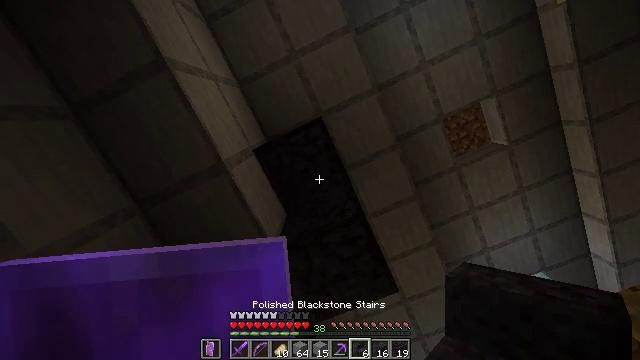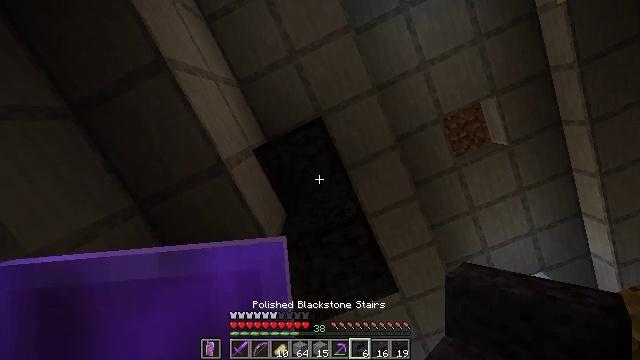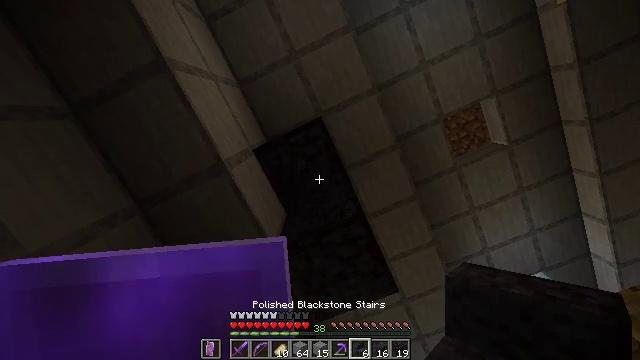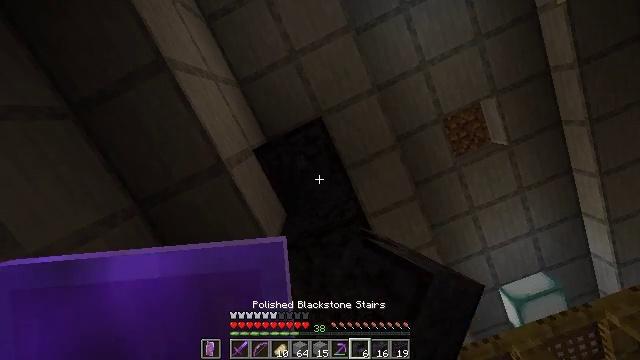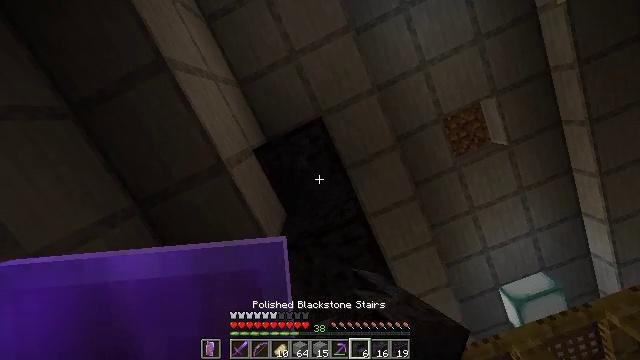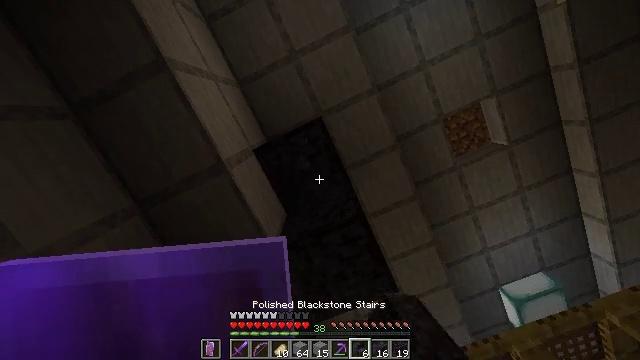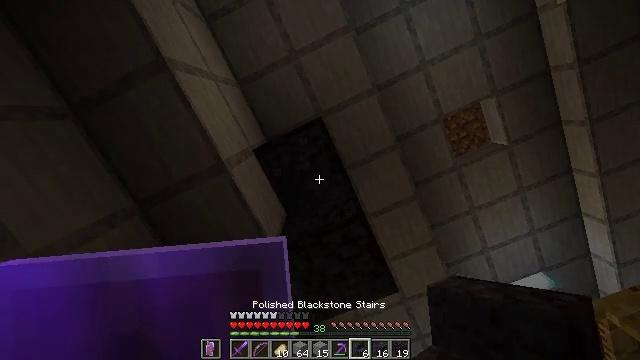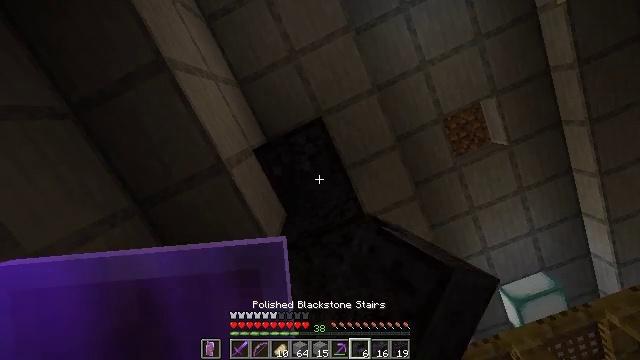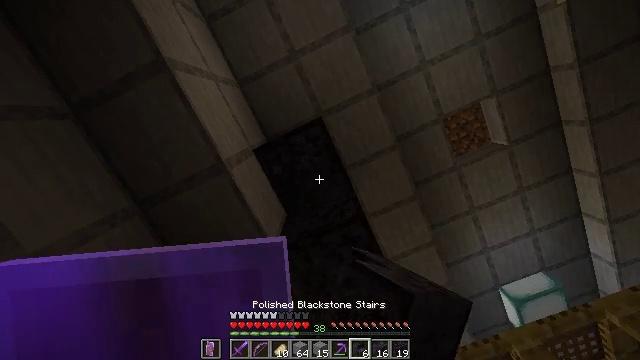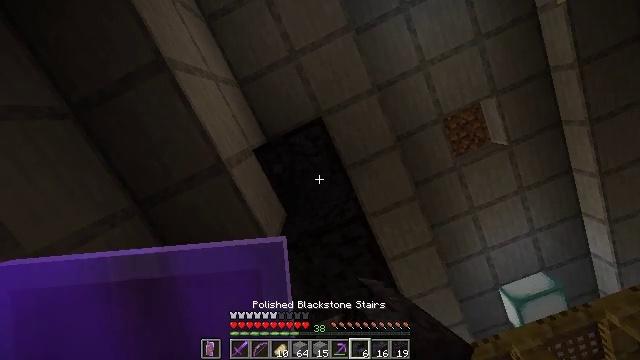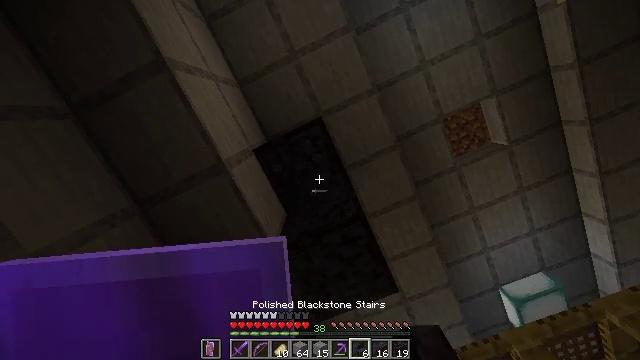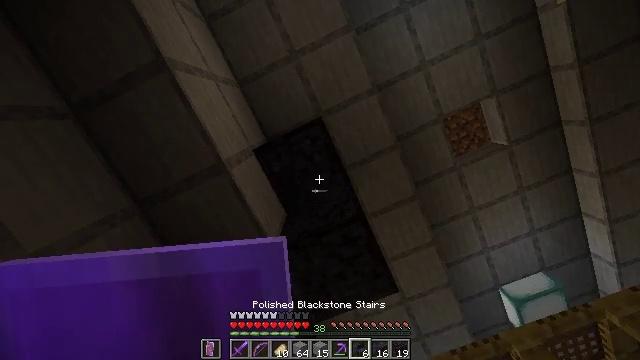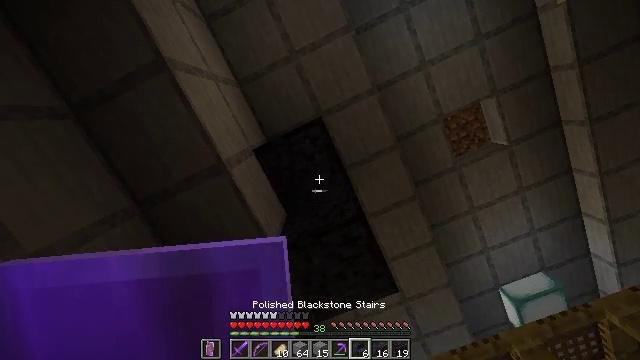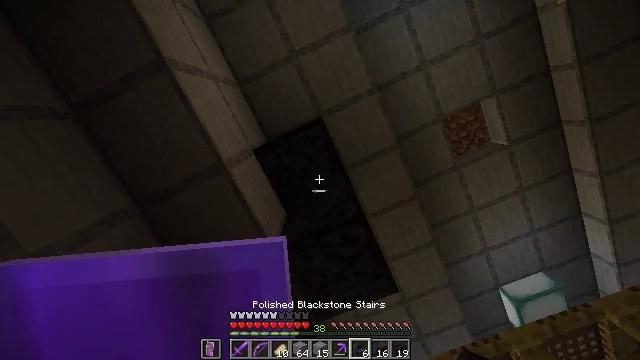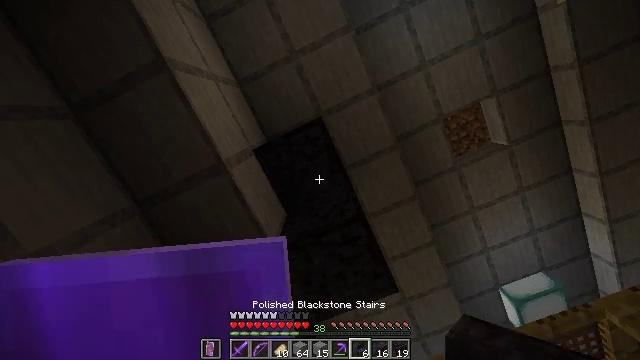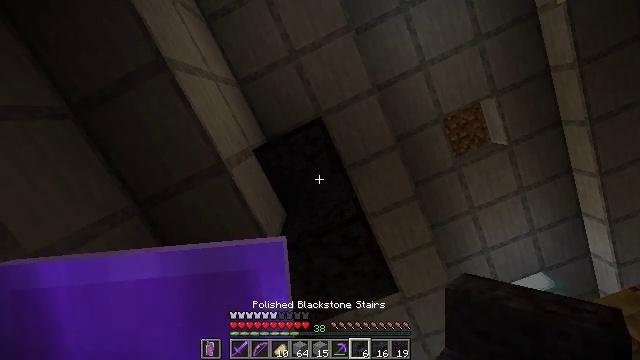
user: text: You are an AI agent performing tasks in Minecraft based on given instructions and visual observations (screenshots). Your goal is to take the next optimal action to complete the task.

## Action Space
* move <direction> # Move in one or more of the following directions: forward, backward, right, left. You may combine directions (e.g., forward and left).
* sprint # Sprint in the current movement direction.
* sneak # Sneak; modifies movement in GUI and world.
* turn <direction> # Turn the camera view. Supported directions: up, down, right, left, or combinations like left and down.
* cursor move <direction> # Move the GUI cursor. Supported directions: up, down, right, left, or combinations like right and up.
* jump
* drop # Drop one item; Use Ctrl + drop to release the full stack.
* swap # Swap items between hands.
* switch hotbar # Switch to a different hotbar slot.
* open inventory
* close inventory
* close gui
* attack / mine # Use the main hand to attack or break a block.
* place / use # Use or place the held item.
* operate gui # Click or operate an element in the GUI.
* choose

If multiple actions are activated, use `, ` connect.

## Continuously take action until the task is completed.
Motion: motion action
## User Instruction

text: Recycle polished blackstone from builds.
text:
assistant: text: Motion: no_op
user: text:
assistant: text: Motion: attack / mine
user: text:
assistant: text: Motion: attack / mine
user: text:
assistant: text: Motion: attack / mine
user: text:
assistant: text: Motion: attack / mine
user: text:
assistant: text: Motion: attack / mine
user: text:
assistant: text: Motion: attack / mine
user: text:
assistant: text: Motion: attack / mine
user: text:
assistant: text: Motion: attack / mine
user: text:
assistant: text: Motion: no_op
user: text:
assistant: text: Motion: no_op
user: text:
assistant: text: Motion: no_op
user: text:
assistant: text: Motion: no_op
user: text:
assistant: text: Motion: no_op
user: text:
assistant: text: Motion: no_op
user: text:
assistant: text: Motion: no_op
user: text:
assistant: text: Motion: no_op
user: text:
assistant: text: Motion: no_op
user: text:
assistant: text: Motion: no_op
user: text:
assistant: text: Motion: no_op
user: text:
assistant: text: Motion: no_op
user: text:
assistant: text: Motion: no_op
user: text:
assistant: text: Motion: no_op
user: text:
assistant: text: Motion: no_op
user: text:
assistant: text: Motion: no_op
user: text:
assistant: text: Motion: no_op
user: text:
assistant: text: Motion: no_op
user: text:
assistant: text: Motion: attack / mine
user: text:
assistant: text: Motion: attack / mine
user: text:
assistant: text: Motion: attack / mine